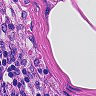
Metastatic tissue present: yes